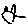
Label: cat